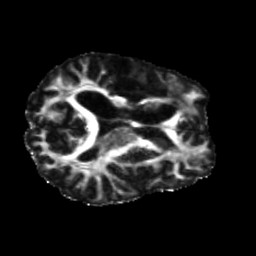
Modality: FA
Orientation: axial
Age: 39
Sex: male
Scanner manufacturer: siemens
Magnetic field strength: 3 T
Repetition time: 5.25 s
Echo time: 0.08 s